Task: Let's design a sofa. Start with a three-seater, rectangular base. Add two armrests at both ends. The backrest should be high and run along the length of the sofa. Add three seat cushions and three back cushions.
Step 82:
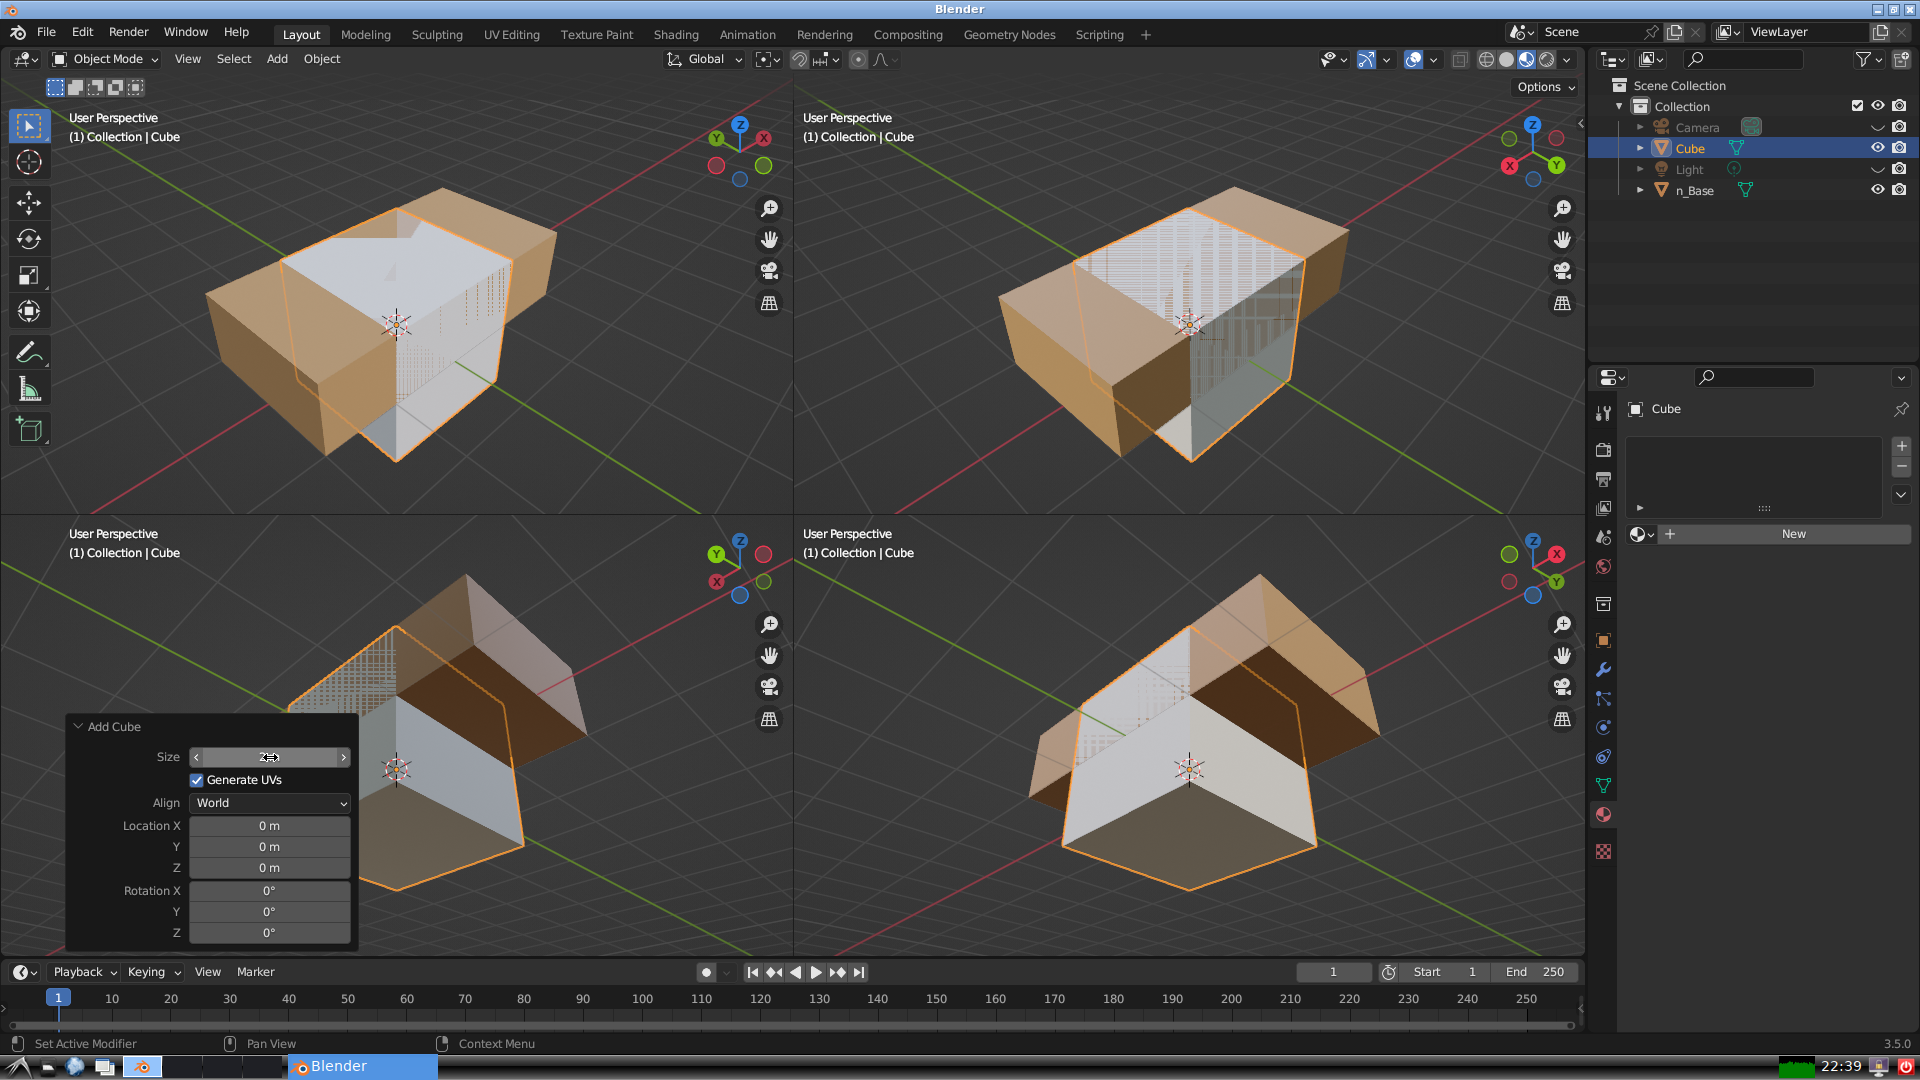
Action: {"mouse_move": [960, 540]}